Interaction volume radius: 10 \u00c5
Interaction volume height: 15 \u00c5
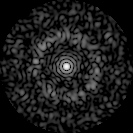
Disorder parameter: 0.8153